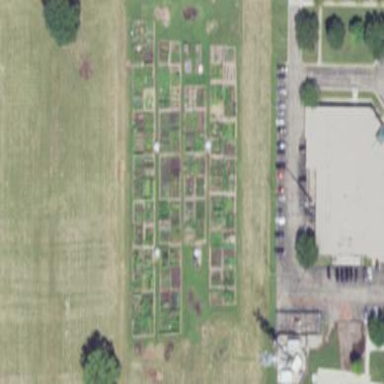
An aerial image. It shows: Area designated for allotments.